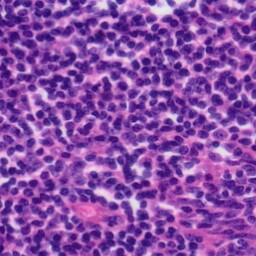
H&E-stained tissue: Tonsil